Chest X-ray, PA view. Patient: 29 years old, sex F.
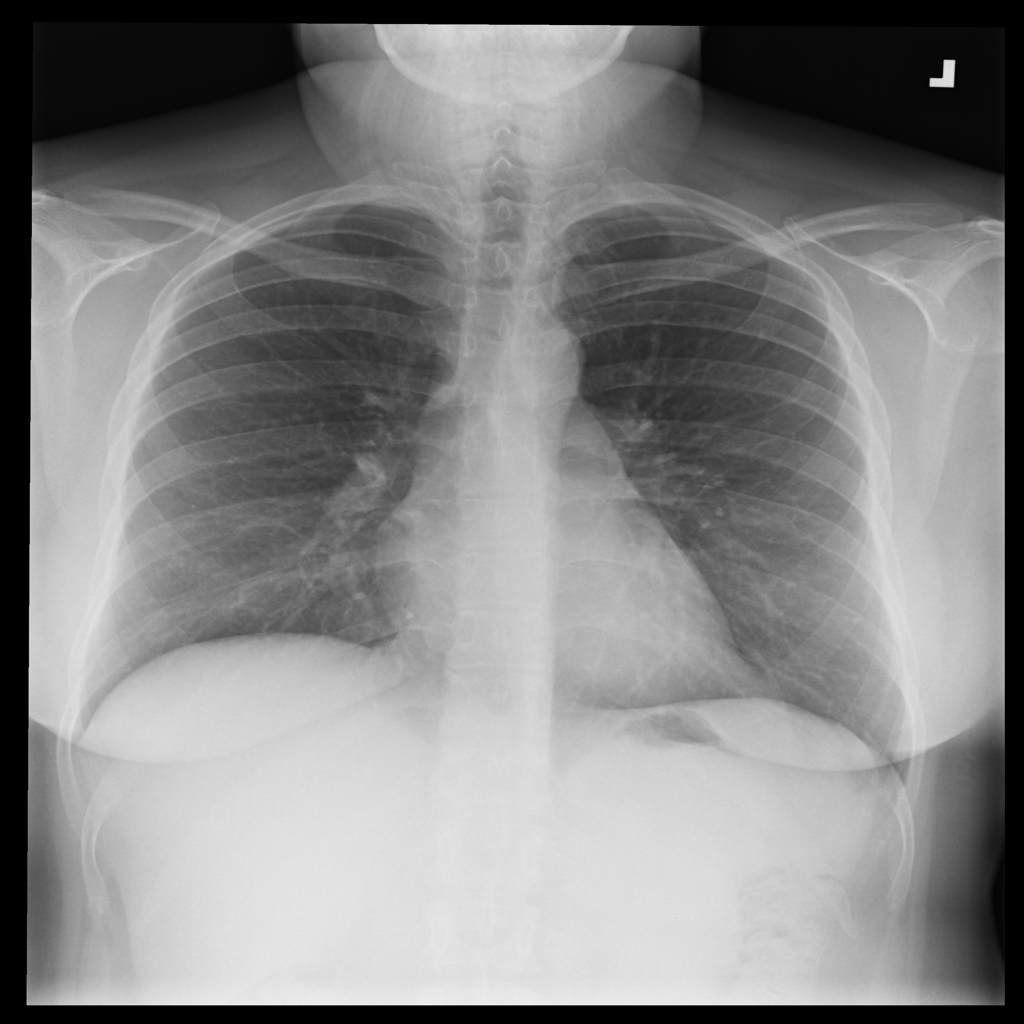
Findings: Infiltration